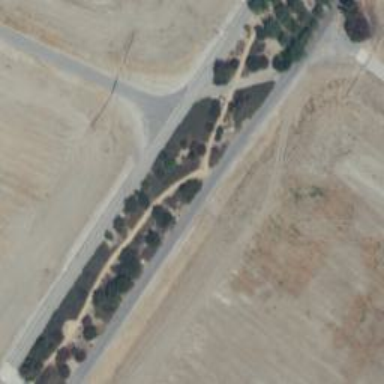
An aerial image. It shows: Path.